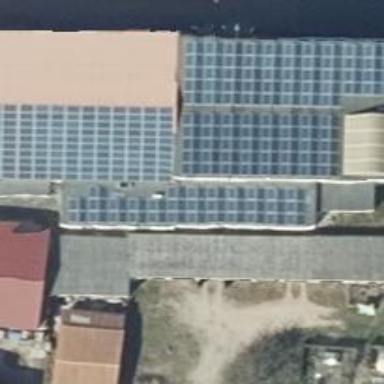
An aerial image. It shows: Solar-powered generator using photovoltaic technology. This small installation generates electricity through solar photovoltaic panels.